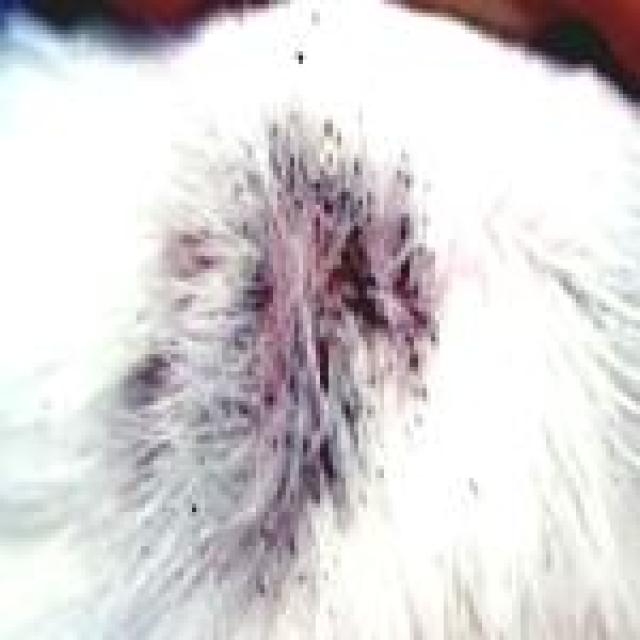
Canine fungal skin infection — characterized by alopecia, scaling, crusting, and circular lesions. Common agents include Malassezia and Candida species.